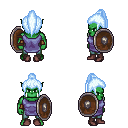
a pixel art fantasy rpg character, male body template, orc, green skin, chain tabard jacket, teal pants, white cyan long topknot hairstyle, cloth bracers, maroon shoes, shield, four views (front, back, left, right), 2x2 character sprite sheet, small pixel art, hard edges, no anti-aliasing